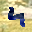
Label: 4